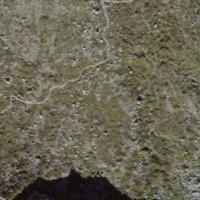
EUNIS habitat code: 23
Species observed at this site:
Aglais urticae
Phoenicurus ochruros
Cupido minimus